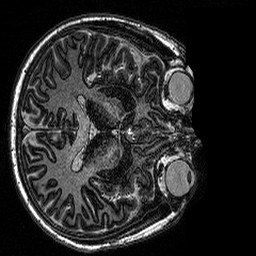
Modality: MP2RAGE
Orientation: axial
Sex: male
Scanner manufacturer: siemens
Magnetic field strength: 3 T
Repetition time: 5 s
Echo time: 0.00292 s